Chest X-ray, PA view. Patient: 44 years old, sex F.
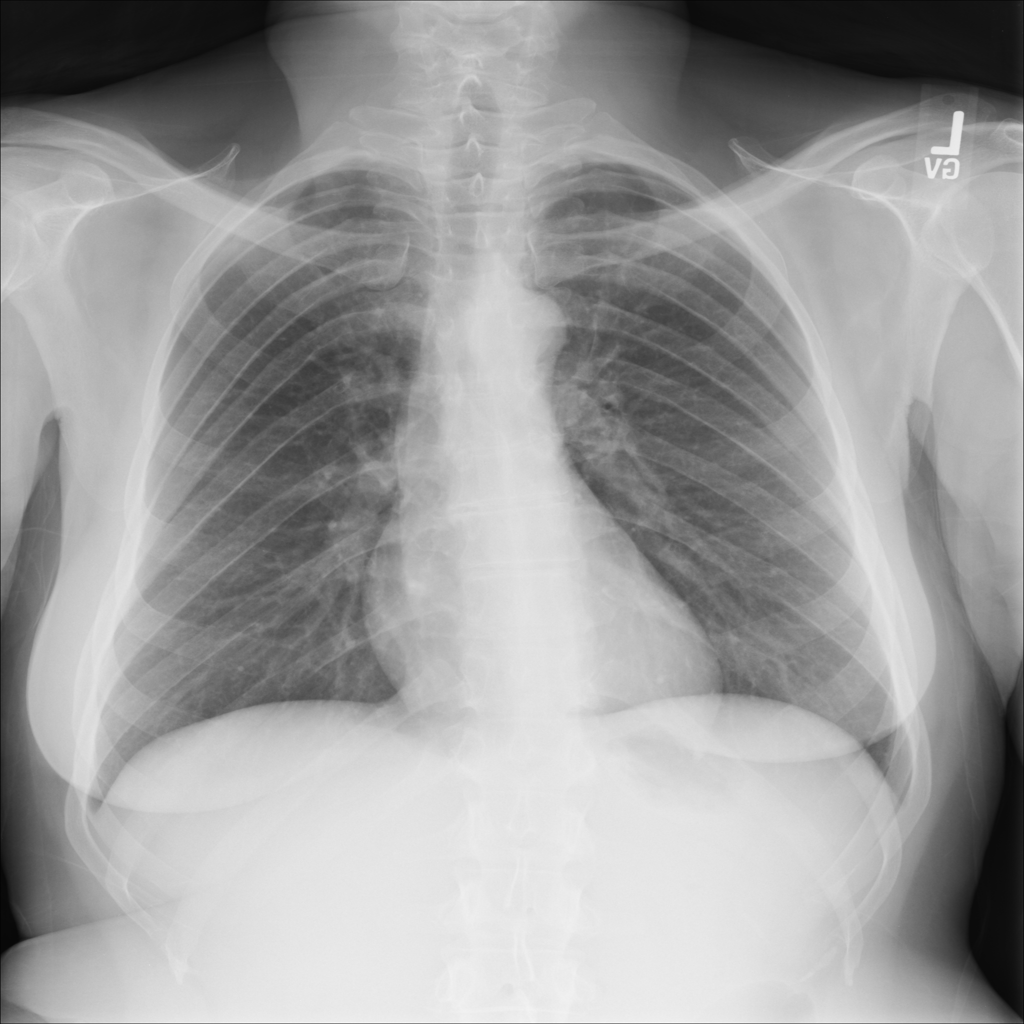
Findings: No Finding